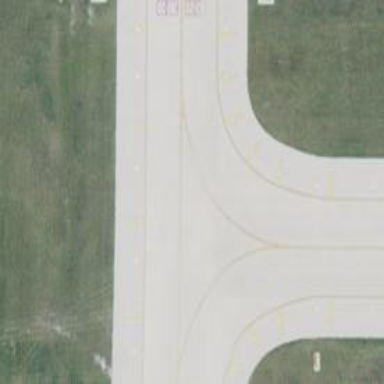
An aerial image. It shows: View of taxiway at the airport.